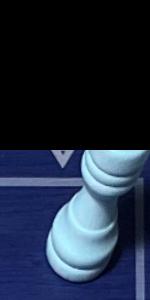
Label: Rook_White